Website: walmart
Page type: cart
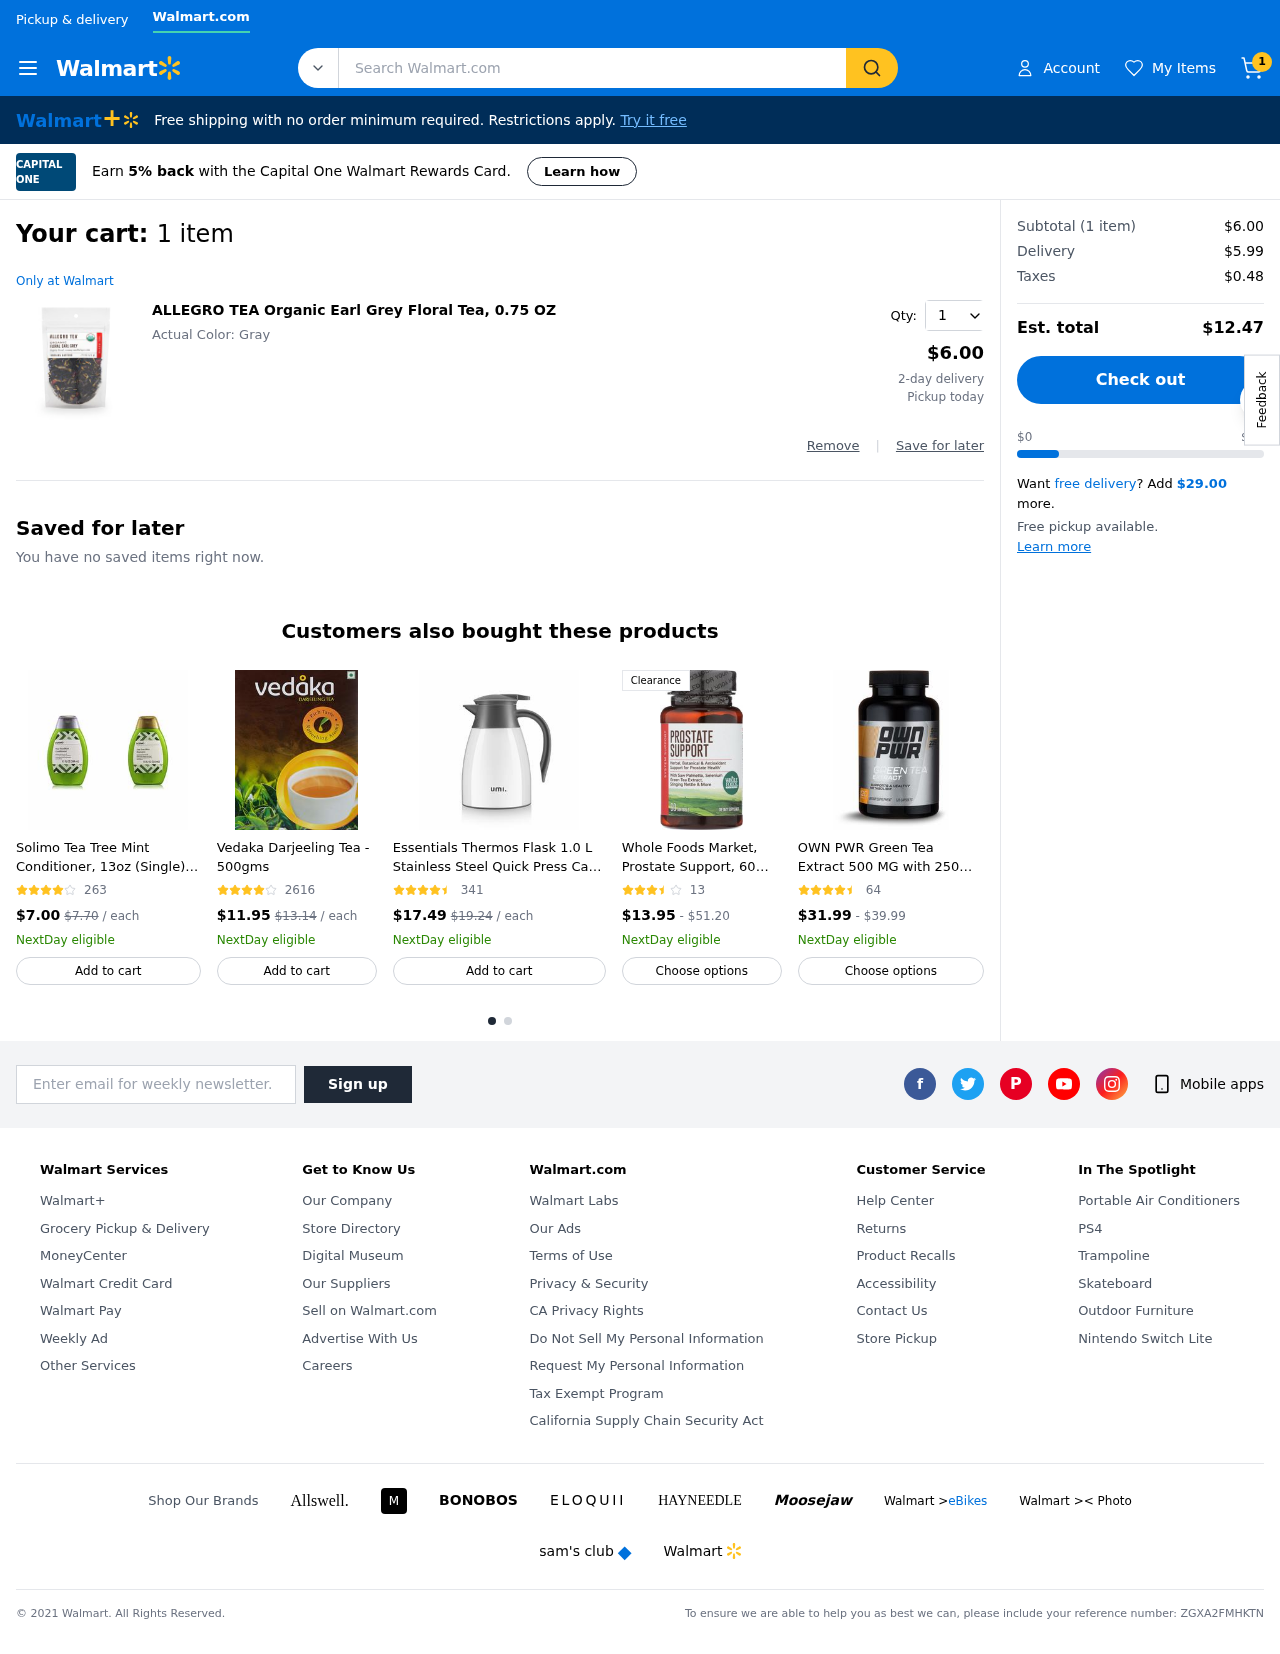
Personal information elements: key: PII_EMAIL
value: david_kramer@hotmail.com
Product elements: key: PRODUCT1_NAME
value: ALLEGRO TEA Organic Earl Grey Floral Tea, 0.75 OZ
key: PRODUCT1_PRICE
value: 6
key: PRODUCT1_QUANTITY
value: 1
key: PRODUCT2_NAME
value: Solimo Tea Tree Mint Conditioner, 13oz (Single) & Tea Tree Mint Shampoo, 13oz (Single)
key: PRODUCT2_NUM_RATINGS
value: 263
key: PRODUCT2_PRICE
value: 7
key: PRODUCT3_NAME
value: Vedaka Darjeeling Tea - 500gms
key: PRODUCT3_NUM_RATINGS
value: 2616
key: PRODUCT3_PRICE
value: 11.95
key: PRODUCT4_NAME
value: Essentials Thermos Flask 1.0 L Stainless Steel Quick Press Cap 100% Leak Proof for Tea or Coffee Pre
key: PRODUCT4_NUM_RATINGS
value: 341
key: PRODUCT4_PRICE
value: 17.49
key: PRODUCT5_NAME
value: Whole Foods Market, Prostate Support, 60 Softgels
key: PRODUCT5_NUM_RATINGS
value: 13
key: PRODUCT5_PRICE
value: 13.95
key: PRODUCT6_NAME
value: OWN PWR Green Tea Extract 500 MG with 250 MG EGCG, 120 Capsules, 4 Month Supply
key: PRODUCT6_NUM_RATINGS
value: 64
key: PRODUCT6_PRICE
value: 31.99
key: PRODUCT2_ORIGINAL_PRICE
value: $7.70
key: PRODUCT3_ORIGINAL_PRICE
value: $13.14
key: PRODUCT4_ORIGINAL_PRICE
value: $19.24
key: PRODUCT5_PRICE_MAX
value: $51.20
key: PRODUCT6_PRICE_MAX
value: $39.99
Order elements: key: ORDER_NUM_ITEMS
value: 1
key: ORDER_NUM_ITEMS
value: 1 item
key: ORDER_SUBTOTAL
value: $6.00
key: ORDER_SHIPPING_COST
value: $5.99
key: ORDER_TAX
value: $0.48
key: ORDER_TOTAL
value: $12.47
Search elements: key: HEADER_SEARCH
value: Search Walmart.com